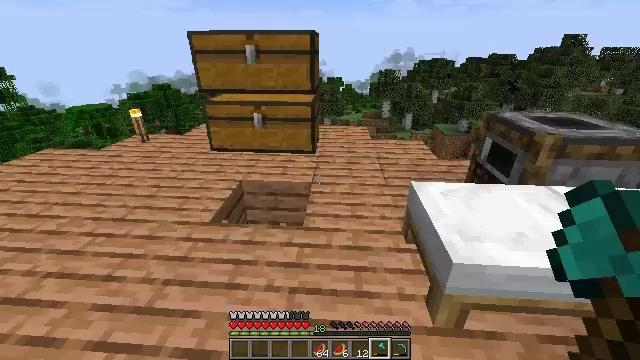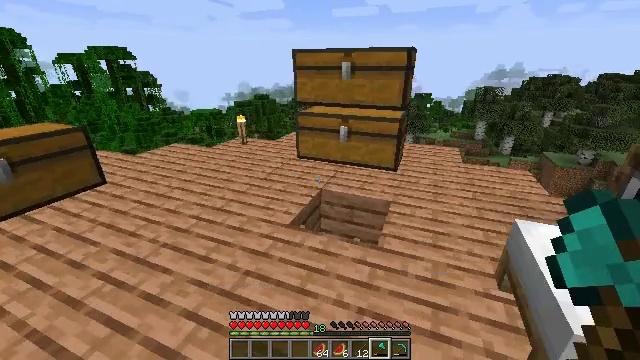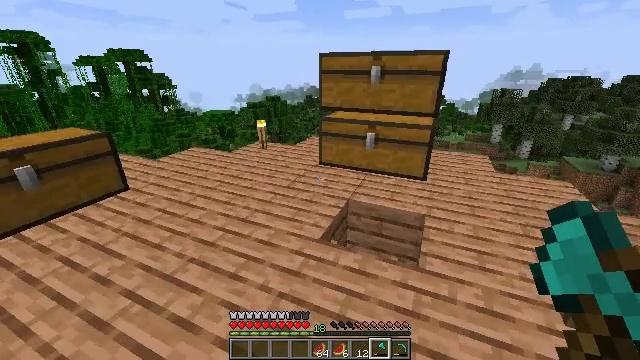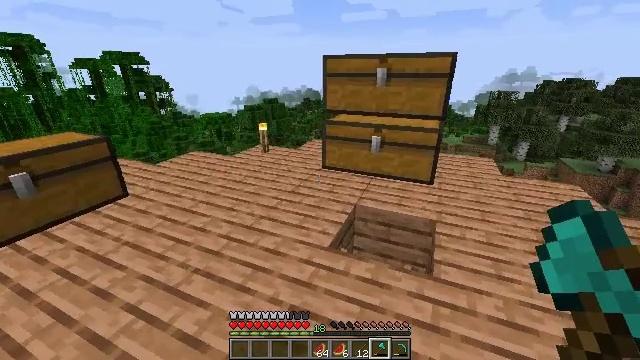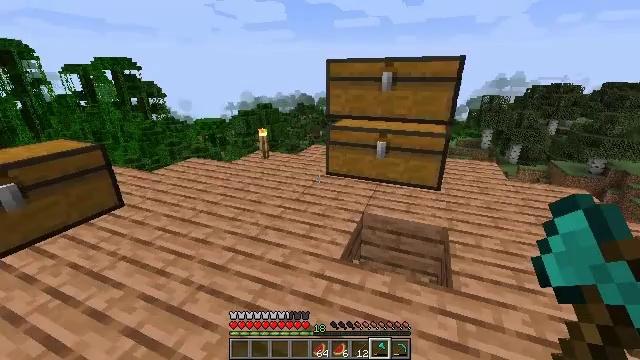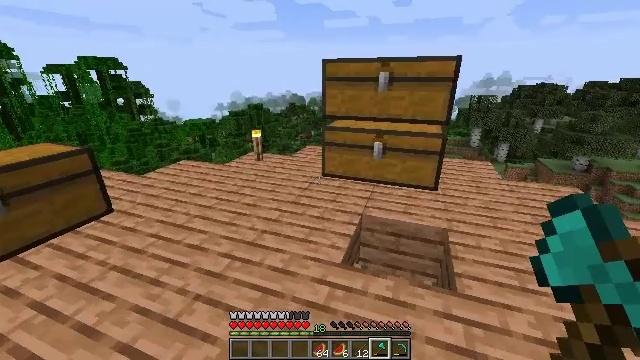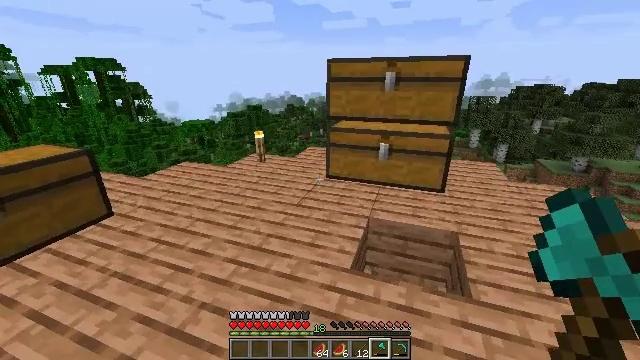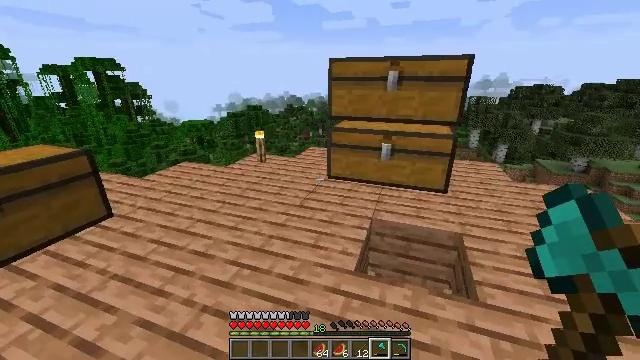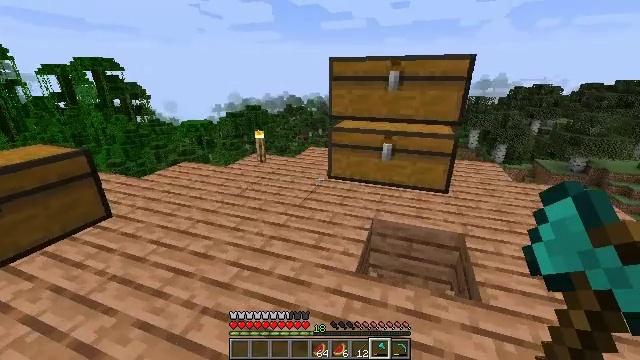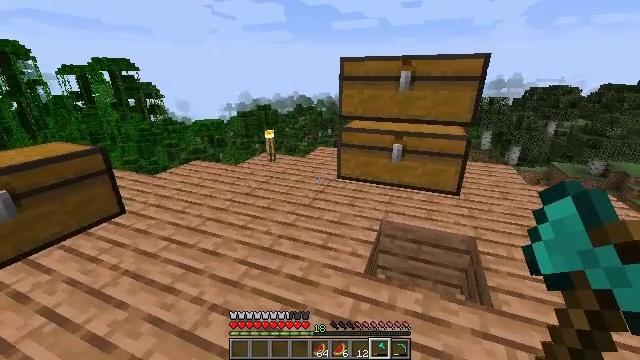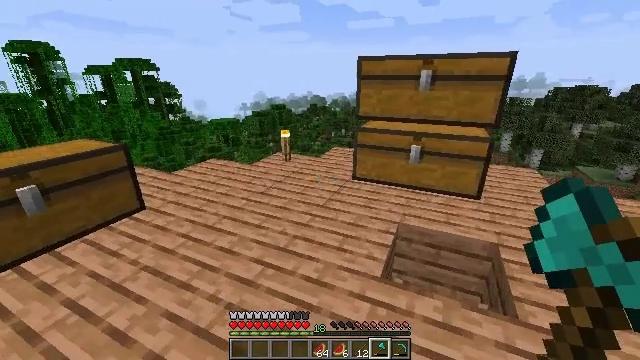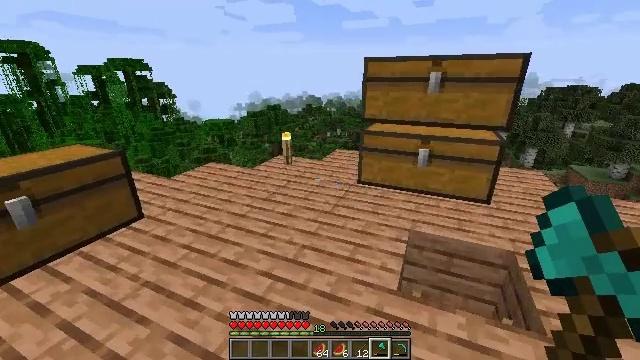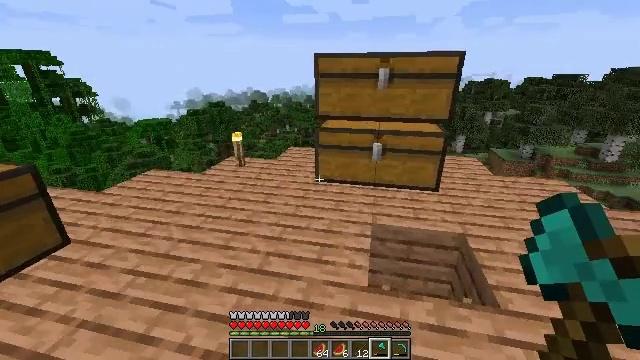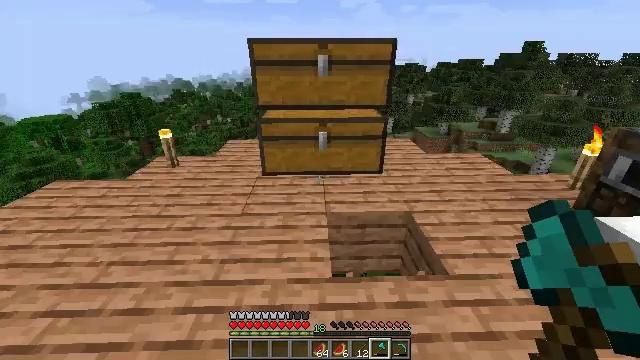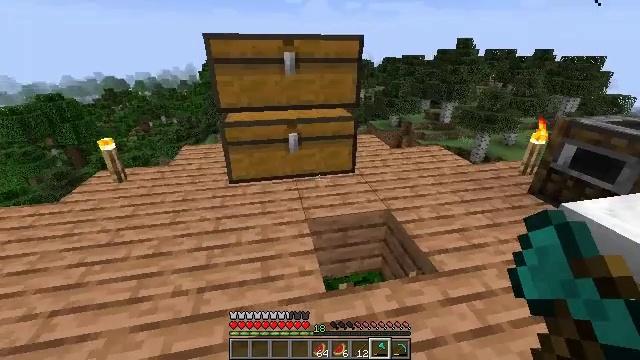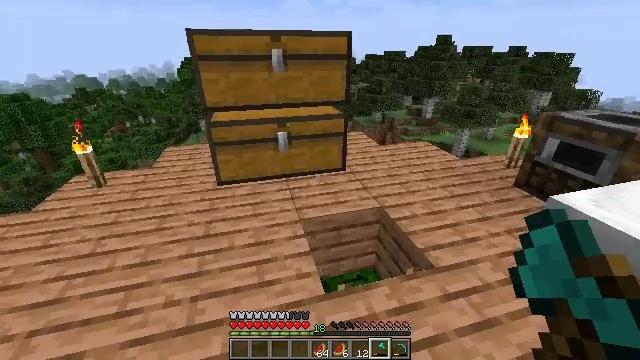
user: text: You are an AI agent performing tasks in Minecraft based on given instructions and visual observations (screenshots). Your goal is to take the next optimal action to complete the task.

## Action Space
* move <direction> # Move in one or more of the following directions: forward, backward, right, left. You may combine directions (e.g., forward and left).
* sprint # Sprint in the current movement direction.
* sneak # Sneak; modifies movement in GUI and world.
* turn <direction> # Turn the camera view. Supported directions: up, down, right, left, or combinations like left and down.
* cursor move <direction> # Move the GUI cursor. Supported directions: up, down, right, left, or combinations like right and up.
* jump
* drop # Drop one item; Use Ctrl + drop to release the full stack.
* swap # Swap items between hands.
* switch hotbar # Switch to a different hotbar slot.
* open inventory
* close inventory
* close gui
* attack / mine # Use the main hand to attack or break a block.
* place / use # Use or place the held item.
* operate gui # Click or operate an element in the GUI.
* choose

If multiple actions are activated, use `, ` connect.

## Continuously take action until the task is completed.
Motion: motion action
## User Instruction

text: Get cooked salmon by cooking raw salmon in the furnace.
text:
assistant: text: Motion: move forward and move left, turn left and up
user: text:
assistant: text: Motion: move forward and move left, turn left
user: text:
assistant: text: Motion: move forward and move left
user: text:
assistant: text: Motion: move forward and move left, turn right
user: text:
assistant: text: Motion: turn right
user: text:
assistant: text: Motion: no_op
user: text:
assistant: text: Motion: no_op
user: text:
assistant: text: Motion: no_op
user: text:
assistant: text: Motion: turn left
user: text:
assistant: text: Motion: move forward and move left, turn left
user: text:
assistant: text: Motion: move forward and move left, turn right
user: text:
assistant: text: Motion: move forward and move left, turn right
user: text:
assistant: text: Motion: move forward and move left, turn right and down
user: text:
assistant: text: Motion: move forward and move left, turn right
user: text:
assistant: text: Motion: turn right
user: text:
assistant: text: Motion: turn right
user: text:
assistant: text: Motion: no_op
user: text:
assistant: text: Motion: no_op
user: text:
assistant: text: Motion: no_op
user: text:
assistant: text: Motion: move forward, turn right and down
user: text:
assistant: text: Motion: move forward, turn right and down
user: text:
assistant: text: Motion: move forward, turn down
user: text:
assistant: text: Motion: move right, turn right and down
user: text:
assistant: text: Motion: move right, turn right
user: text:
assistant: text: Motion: move right
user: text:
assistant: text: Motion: move right
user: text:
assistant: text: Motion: move right, turn right
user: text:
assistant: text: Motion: move right, turn right and up
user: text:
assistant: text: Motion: turn right and up
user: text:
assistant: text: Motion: turn right and up